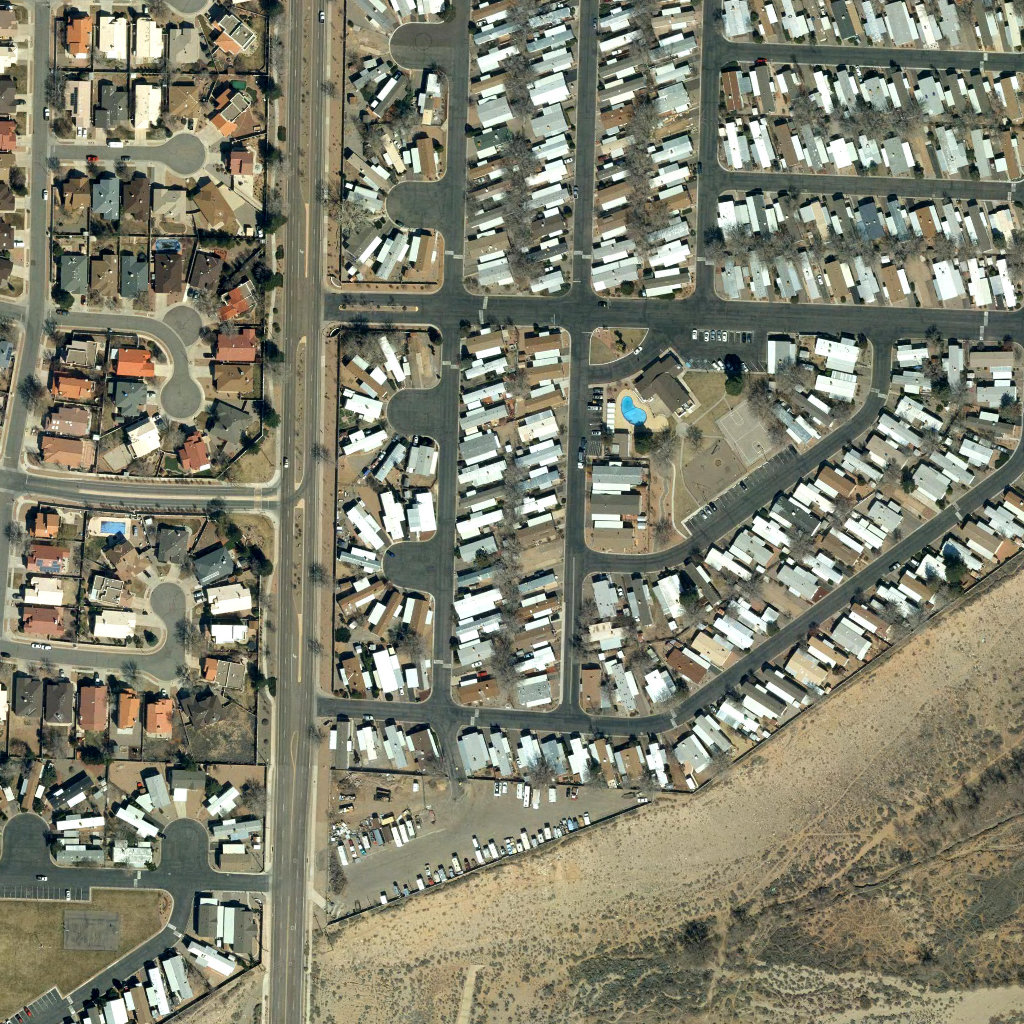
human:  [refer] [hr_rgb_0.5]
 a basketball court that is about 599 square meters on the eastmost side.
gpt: <box>[[69, 38, 76, 45, 0]]</box>